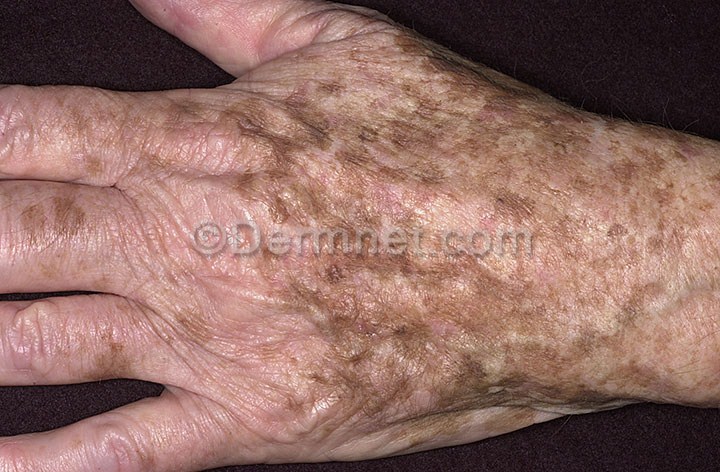
Disease: Light Diseases and Disorders of Pigmentation